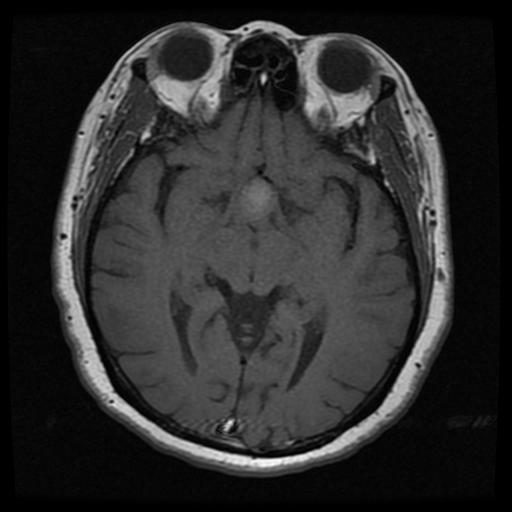
Label: pituitary